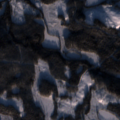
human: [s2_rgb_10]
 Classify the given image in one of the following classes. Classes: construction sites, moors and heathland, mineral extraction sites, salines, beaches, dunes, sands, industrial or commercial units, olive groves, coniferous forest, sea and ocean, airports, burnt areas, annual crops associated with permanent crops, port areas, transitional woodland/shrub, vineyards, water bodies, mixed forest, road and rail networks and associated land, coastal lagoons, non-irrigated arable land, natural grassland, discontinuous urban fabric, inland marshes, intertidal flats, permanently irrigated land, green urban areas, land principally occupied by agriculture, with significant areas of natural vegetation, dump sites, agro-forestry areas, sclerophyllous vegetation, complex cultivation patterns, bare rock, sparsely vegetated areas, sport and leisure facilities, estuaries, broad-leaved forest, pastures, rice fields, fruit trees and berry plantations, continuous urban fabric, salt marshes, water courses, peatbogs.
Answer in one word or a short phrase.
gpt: coniferous forest, mixed forest, transitional woodland/shrub, water bodies